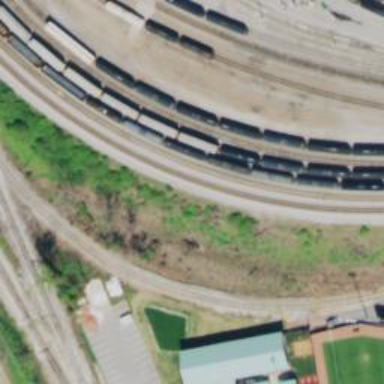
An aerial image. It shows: Railway yard in service.